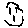
Label: smiley face